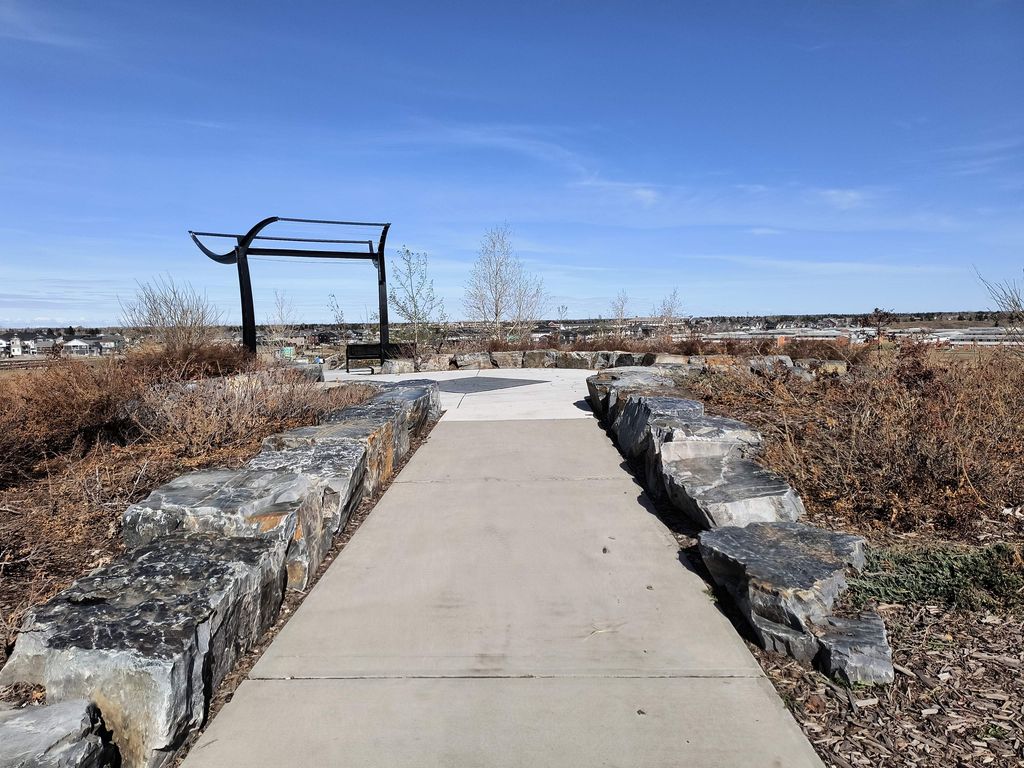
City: edmonton